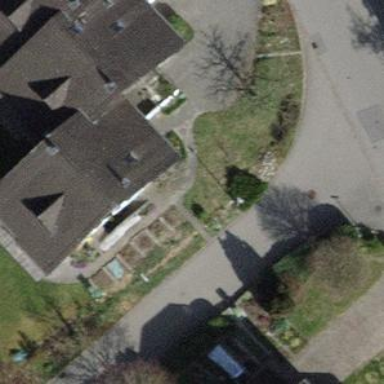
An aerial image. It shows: Semidetached house.